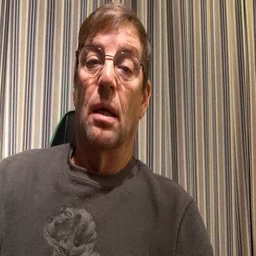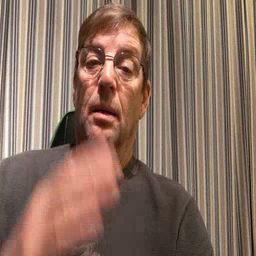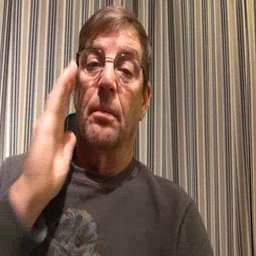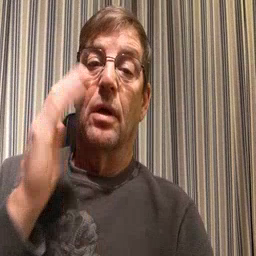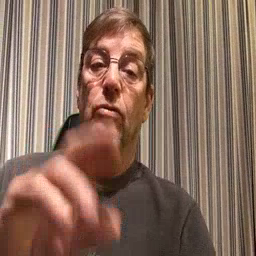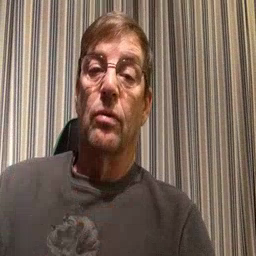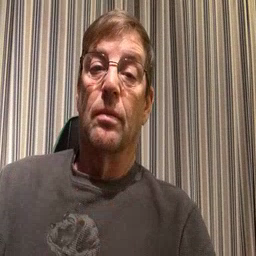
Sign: bedroom